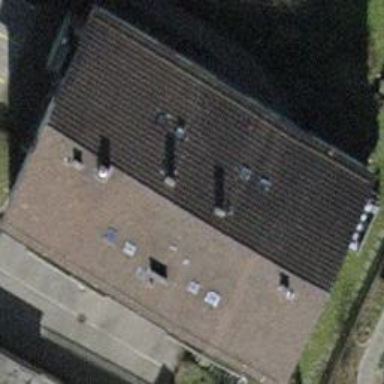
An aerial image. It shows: Building with apartments featuring tiled roof.